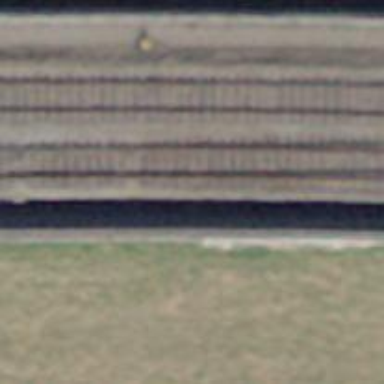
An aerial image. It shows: Railway switch.